Current action and preconditions to check: trajectory_clear

Your task: For each precondition in the list above, predict whether it will hold at this action.

Consider the current scene as observed from the mobile robot's camera, and analyze the predicted future states of all dynamic agents (e.g., people, animals, vehicles, or any moving entities) within the NEXT SECOND.

IMPORTANT: Only answer "very likely" if you are absolutely certain—based on strong, clear evidence—that a dynamic agent will violate the precondition in the predicted future state. Do NOT answer "very likely" for unlikely, ambiguous, or low-probability risks.

Ask yourself for each precondition: Is there a high probability, with clear and convincing evidence, that the predicted future states of any dynamic agent will interfere with the predicted future state of the currently executing action within the NEXT SECOND, causing that precondition to fail?

Assess the risk level based on these predictions. Use "likely" or "very likely" if motions create a clear risk of interference.

Use "neutral" or "improbable" if agents are nearby but their predicted paths are clearly diverging or non-conflicting.

Failure Risk Categories: "very improbable", "improbable", "neutral", "likely", "very likely"

Answer Format: Output ONLY the probability_of_failure value from these categories: "very improbable", "improbable", "neutral", "likely", "very likely"

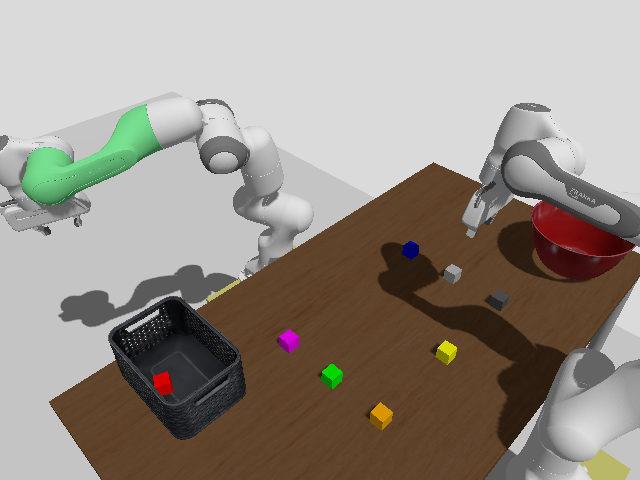

Answer: very improbable